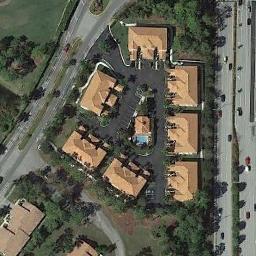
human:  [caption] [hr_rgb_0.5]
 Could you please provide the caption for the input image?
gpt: A dense residential area with lots of trees and houses of the same style is surrounded by some roads .

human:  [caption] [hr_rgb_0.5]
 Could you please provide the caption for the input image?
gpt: There are many roads and neatly arranged houses and trees and large lawns in densely populated areas .

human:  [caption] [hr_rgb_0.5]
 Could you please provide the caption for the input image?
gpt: Most of the houses in the residential area are red .

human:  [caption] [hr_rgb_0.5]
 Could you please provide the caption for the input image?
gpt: There are some orange buildings with trees around on dense residential area .

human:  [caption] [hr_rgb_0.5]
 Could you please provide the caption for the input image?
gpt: The dense residential is on the grass next to the road and trees .